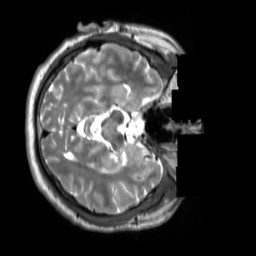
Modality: T2w
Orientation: axial
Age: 58
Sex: male
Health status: ill
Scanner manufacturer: siemens
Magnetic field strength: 3 T
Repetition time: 2.8 s
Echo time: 0.326 s